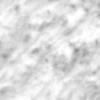
Label: no_change